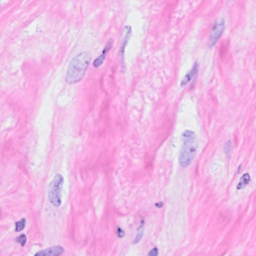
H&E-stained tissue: Breast